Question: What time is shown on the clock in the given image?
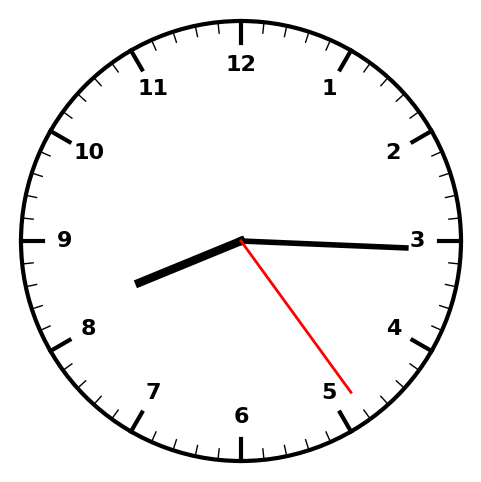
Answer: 08:15:24